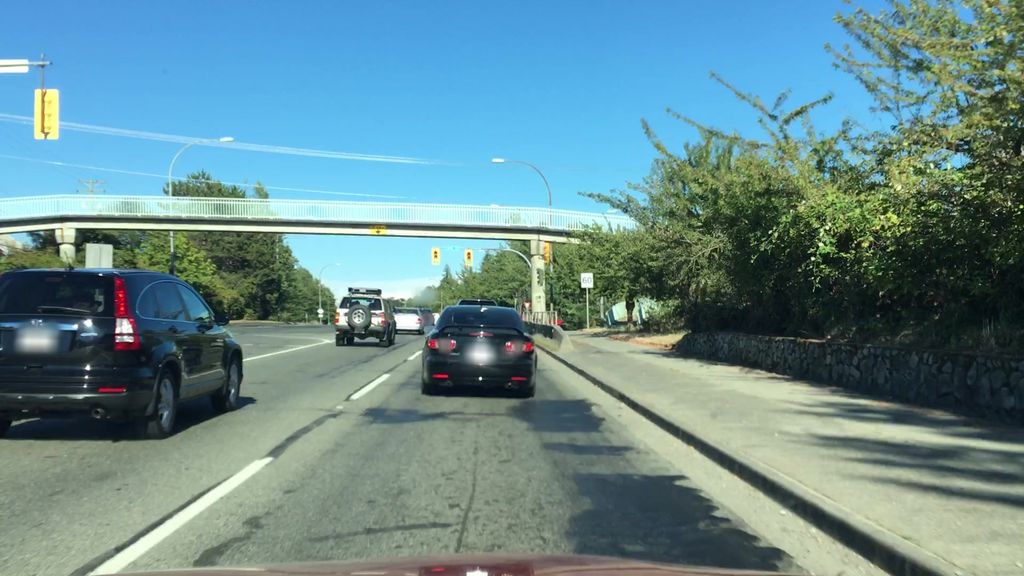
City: victoria